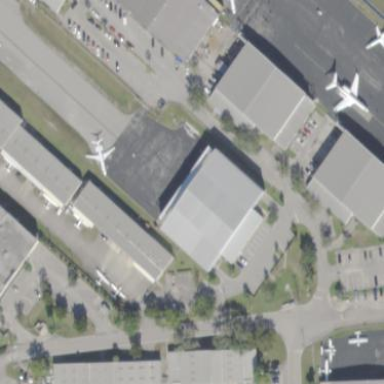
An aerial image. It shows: Hangar building at the airport.